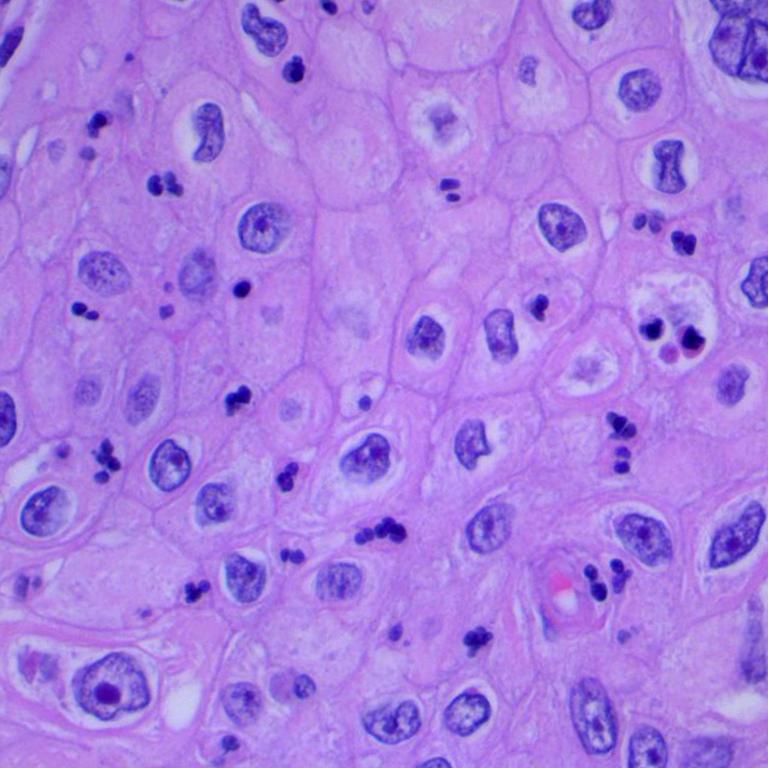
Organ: lung
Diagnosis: squamous carcinomas